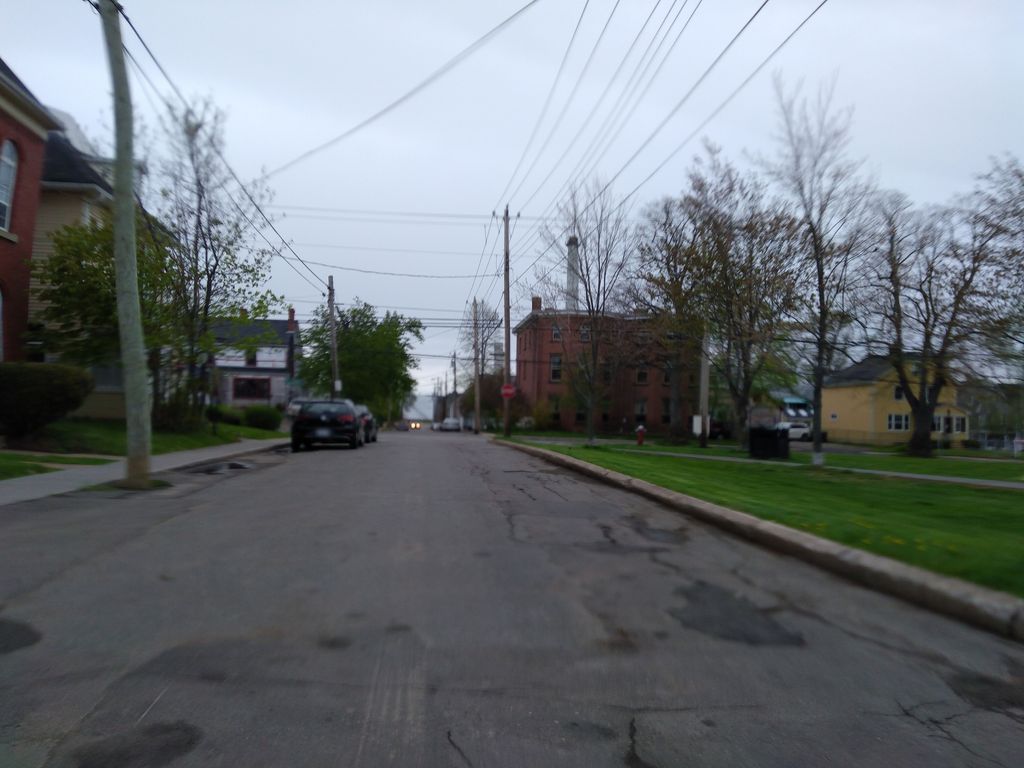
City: charlottetown